Question: I have included Navigation Drawer in my activity and I need to change the nav header widgets (Image view,Text View) value dynamically like loading app user name, profile picture and mobile number. So please help me to do this.
Thanks in advance.

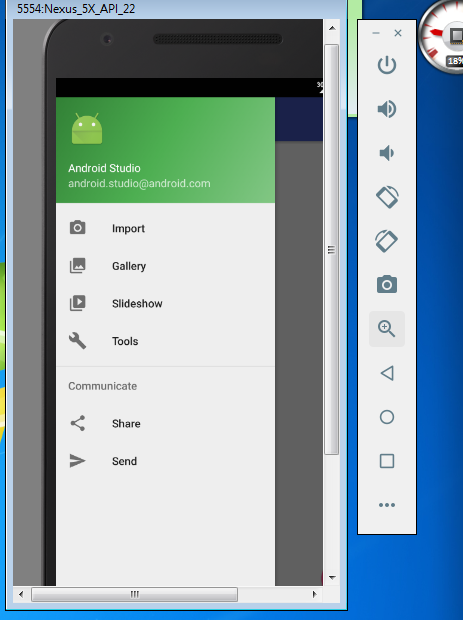
Answer: You can get the header via 'NavigationView':
'''
NavigationView navigationView = (NavigationView) findViewById(R.id.nav_view);
View headerView = navigationView.getHeaderView(0);
ImageView drawerImage = (ImageView) headerView.findViewById(R.id.drawer_image);
TextView drawerUsername = (TextView) headerView.findViewById(R.id.drawer_username);
TextView drawerAccount = (TextView) headerView.findViewById(R.id.drawer_account);
drawerImage.setImageDrawable(R.drawable.ic_user);
drawerUsername.setText("User");
drawerAccount.setText("user@gmail.com");
'''